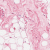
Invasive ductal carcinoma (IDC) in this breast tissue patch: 0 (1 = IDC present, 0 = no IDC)